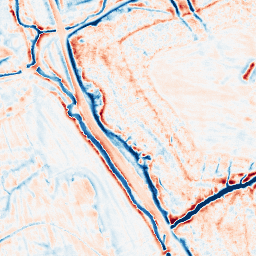
Category: edge_preserving
Decomposition family: bilateral
Decomposition parameters: d: 15
sigma_color: 50
sigma_space: 75
Upsampling method: lanczos
Upsampling parameters: scale: 4
Upsampling scale: 4